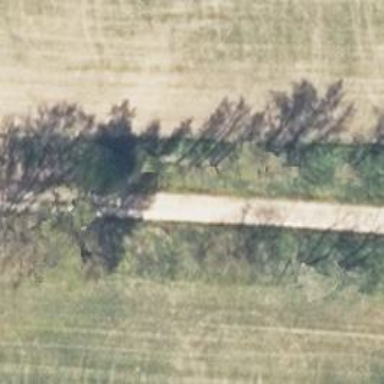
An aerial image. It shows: Row of trees in natural setting.